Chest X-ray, AP view. Patient: 23 years old, sex M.
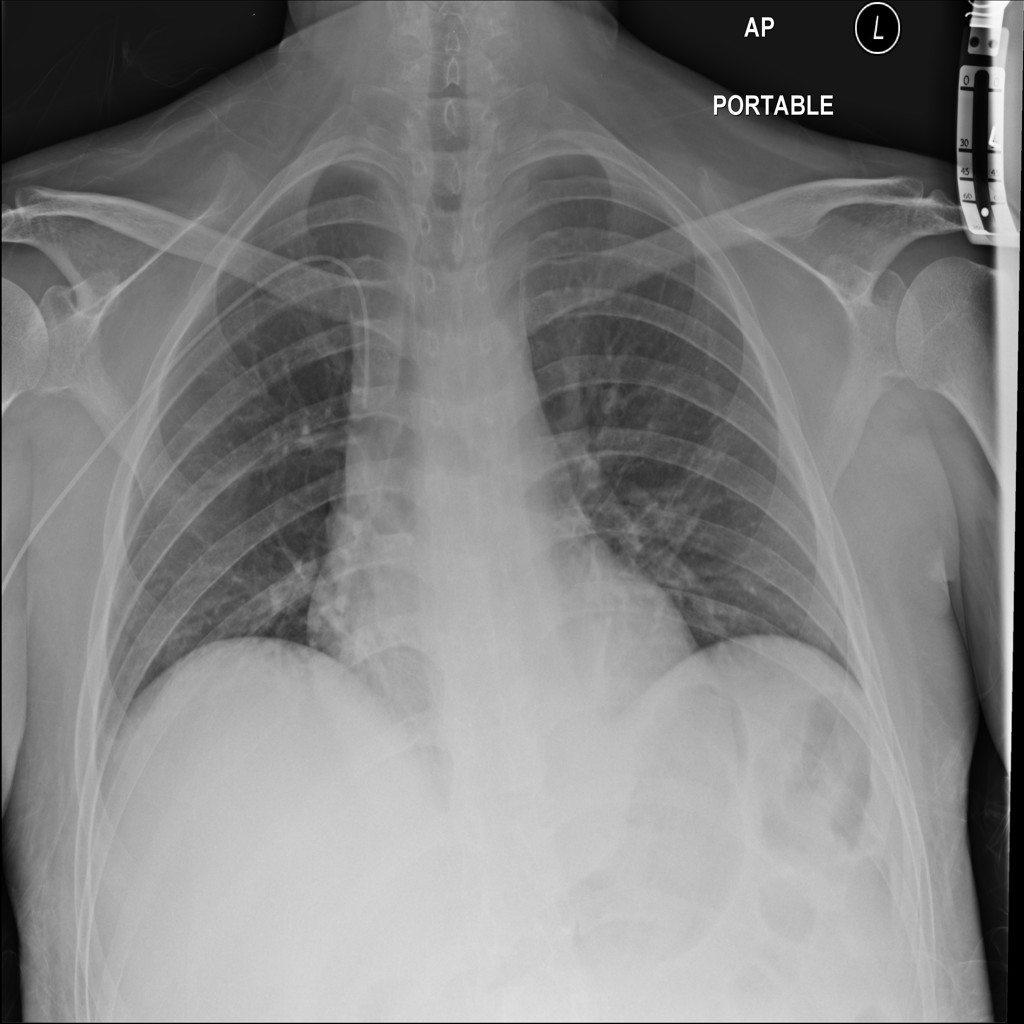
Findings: No Finding